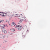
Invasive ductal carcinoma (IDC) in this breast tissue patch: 0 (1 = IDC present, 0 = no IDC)